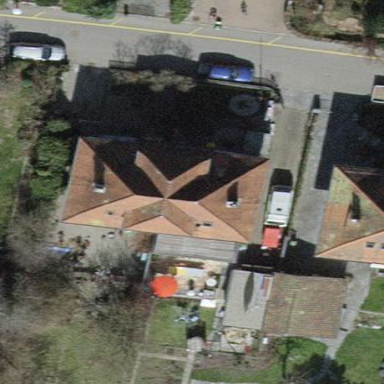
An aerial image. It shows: Building with tile roof.